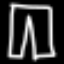
Label: pants